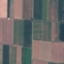
Land use / land cover: AnnualCrop